Question: I'm just starting out with Antlr, so please forgive the noob question here. I'm lost. Any help is appreciated.
This is my grammar script:
'''
grammar test;
script :
'begin script' IDENT ':'
'end script' IDENT
;
IDENT : ('a'..'z' | 'A'..'Z') ('a'..'z'|'A'..'Z'|'0'..'9')*
;
'''
This is the script I'm trying to run it against:
'''
begin script spork:
end script spork
'''
The result in ANTLRWorks 1.3.1:

What am I doing wrong?
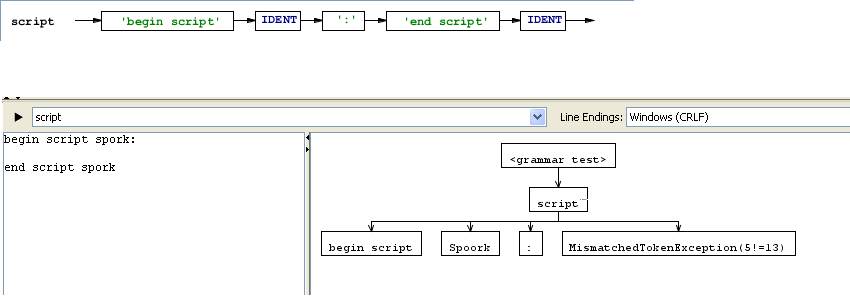
Answer: You usually want to tell ANTLR to ignore whitespace with a lexer rule:
'''
WHITESPACE
: ( ' ' | ' ' | '
' | '
'| '
' )+
{ $channel = HIDDEN; } ;
'''